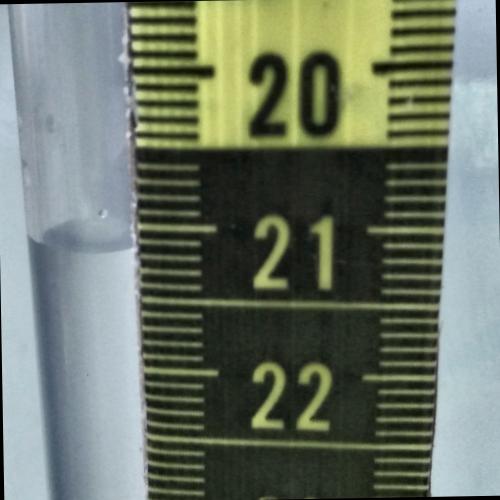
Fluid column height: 21.2 cm